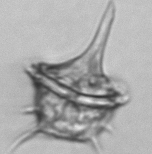
Label: Amylax